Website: lowes
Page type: review-order
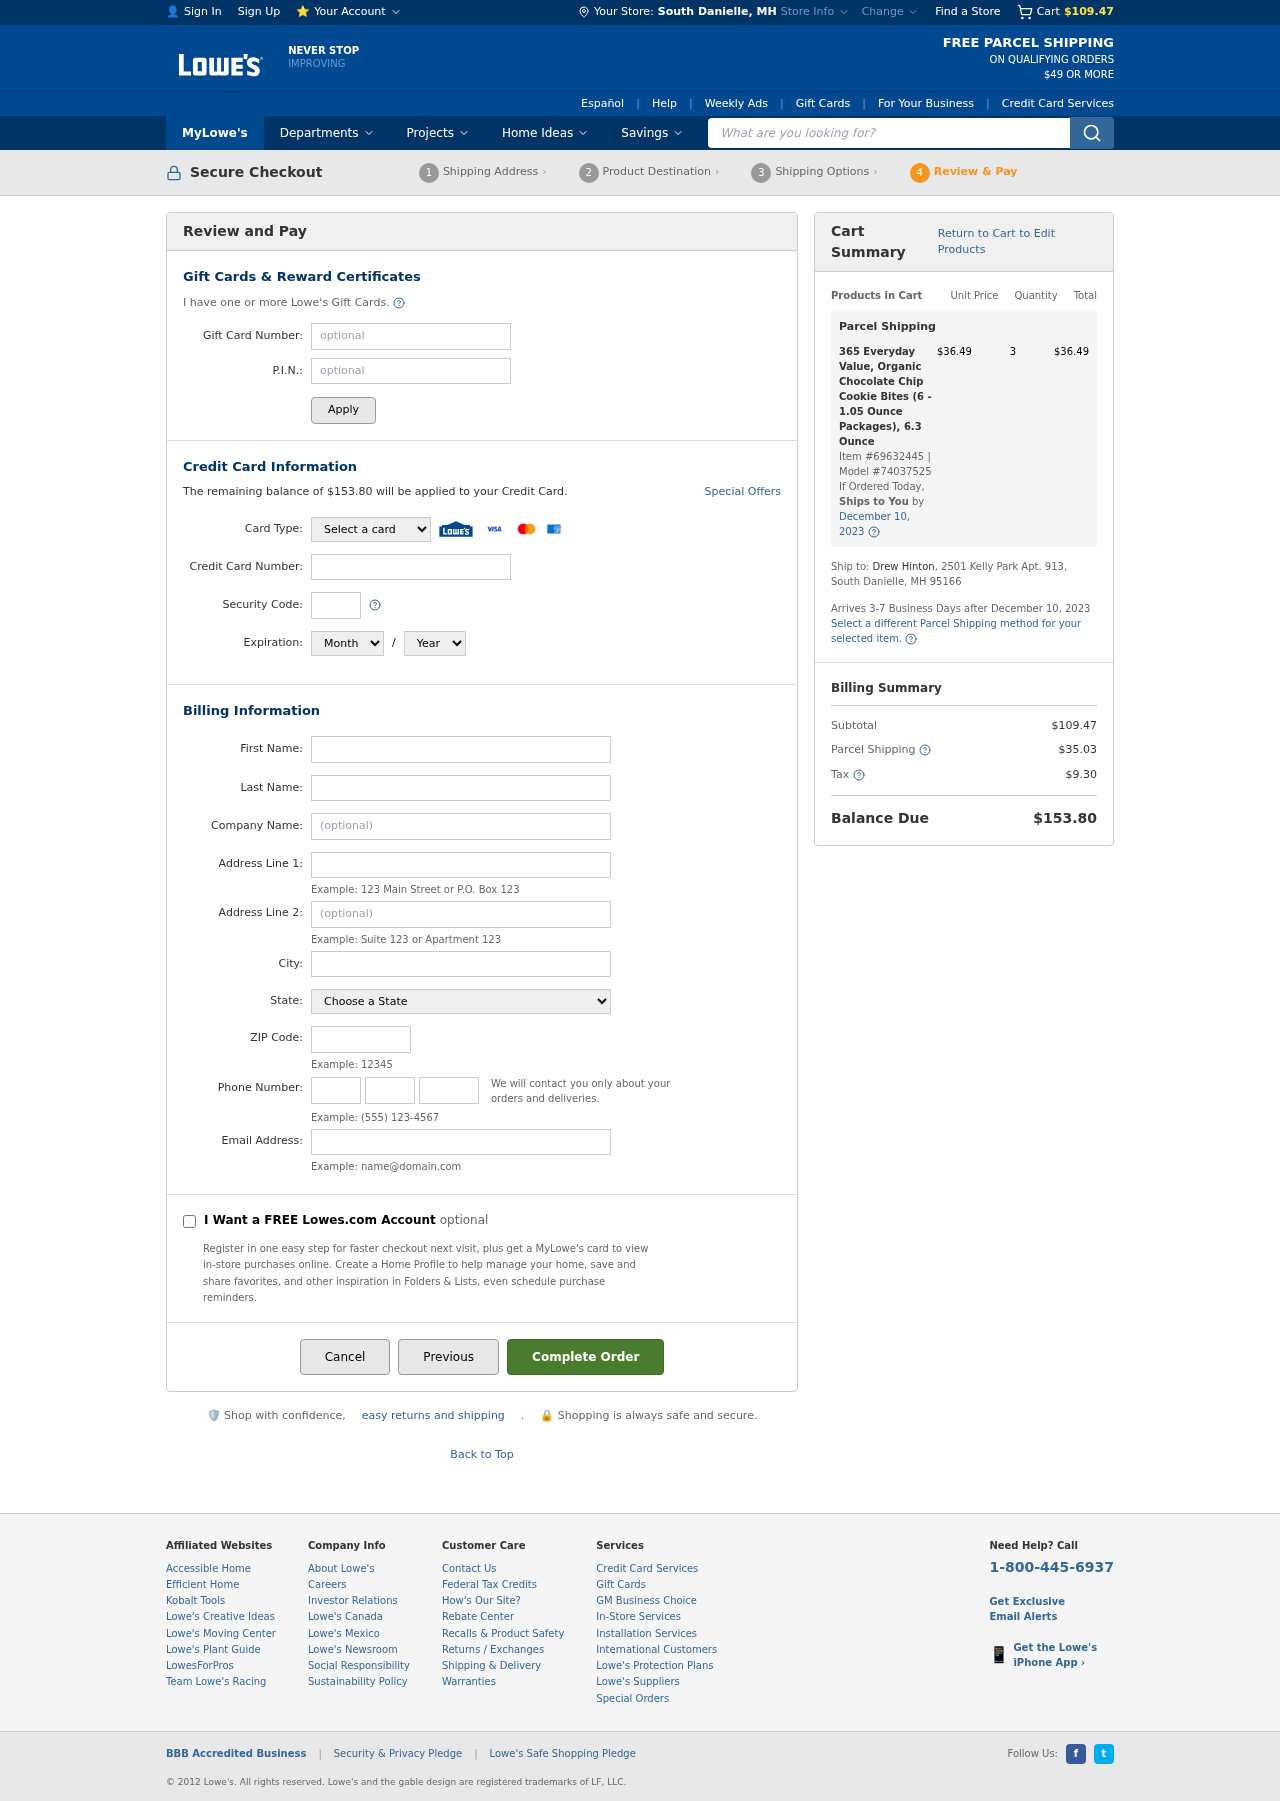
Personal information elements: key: PII_CARD_CVV
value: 772
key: PII_CARD_EXPIRY_MONTH
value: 12
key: PII_CARD_EXPIRY_YEAR
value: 27
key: PII_CARD_NUMBER
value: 2237 3633 6064 1974
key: PII_CARD_TYPE
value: Mastercard
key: PII_CITY
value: South Danielle
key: PII_CITY_STATE
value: South Danielle, MH
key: PII_EMAIL
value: drew_hinton@hotmail.com
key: PII_FIRSTNAME
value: Drew
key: PII_LASTNAME
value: Hinton
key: PII_PHONE_AREA
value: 882
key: PII_PHONE_PREFIX
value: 847
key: PII_PHONE_SUFFIX
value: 3316
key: PII_POSTCODE
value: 95166
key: PII_STATE
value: MH
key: PII_STREET
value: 2501 Kelly Park Apt. 913
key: PII_STREET2
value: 2501 Kelly Park Apt. 913
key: PII_STREET2
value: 32680 Corey Union Suite 545
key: PII_FULLNAME2
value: Drew Hinton
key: PII_CITY_STATE_ZIP2
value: South Danielle, MH 95166
Product elements: key: PRODUCT1_NAME
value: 365 Everyday Value, Organic Chocolate Chip Cookie Bites (6 - 1.05 Ounce Packages), 6.3 Ounce
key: PRODUCT1_PRICE
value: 36.49
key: PRODUCT1_QUANTITY
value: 3
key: PRODUCT1_ITEM_NUMBER
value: Item #69632445
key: PRODUCT1_MODEL_NUMBER
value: Model #74037525
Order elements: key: ORDER_SUBTOTAL
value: $109.47
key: ORDER_BALANCE_DUE
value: $153.80
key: ORDER_SHIPPING_DATE
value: December 10, 2023
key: ORDER_ITEM_TOTAL
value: $36.49
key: ORDER_SHIPPING_DATE2
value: December 10, 2023
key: ORDER_SHIPPING_COST
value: $35.03
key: ORDER_TAX
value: $9.30
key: ORDER_TOTAL
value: $153.80
Search elements: key: HEADER_SEARCH
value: What are you looking for?